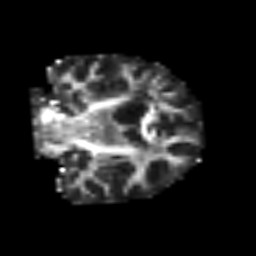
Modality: FA
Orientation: coronal
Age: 75
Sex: female
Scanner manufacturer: siemens
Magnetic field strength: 3 T
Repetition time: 3.2 s
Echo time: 0.081 s